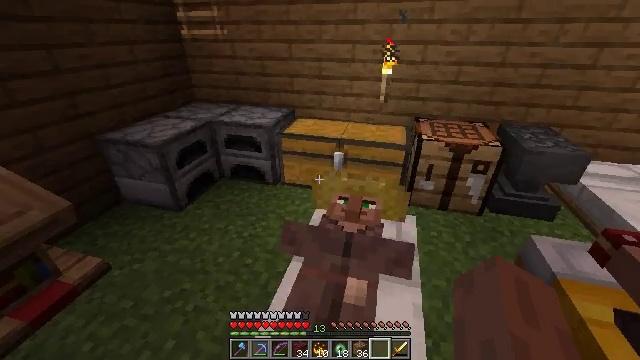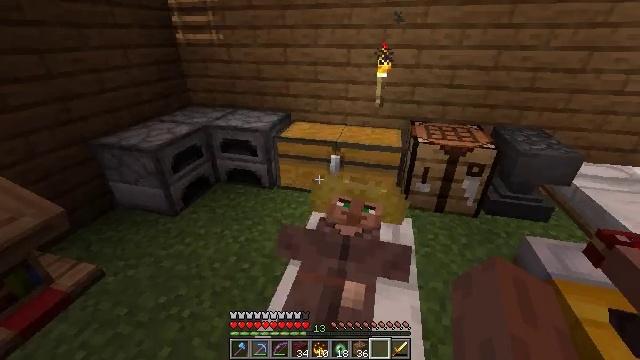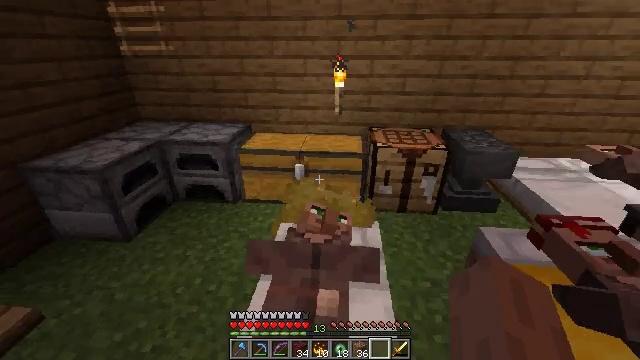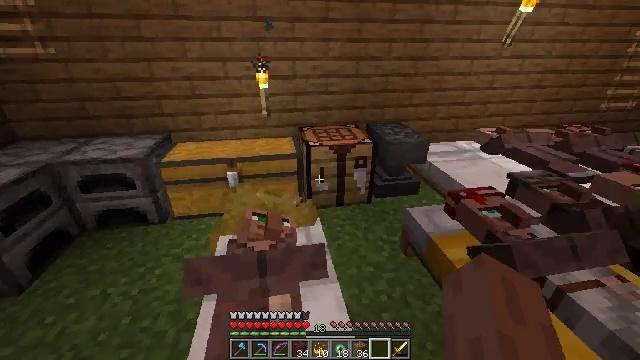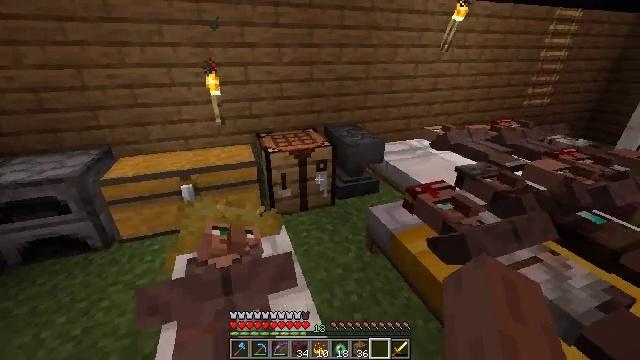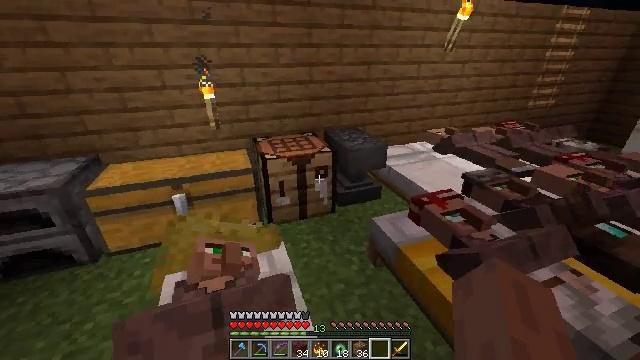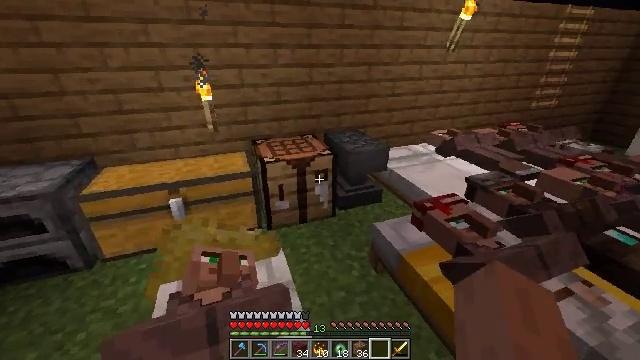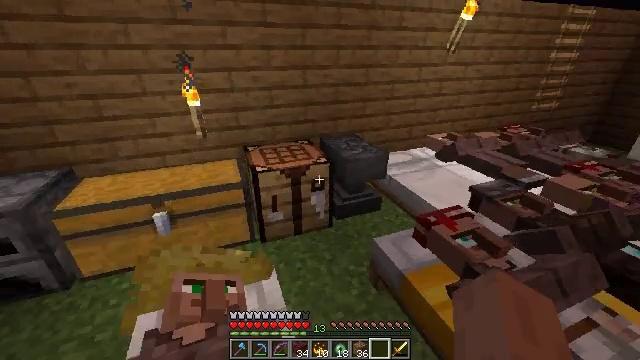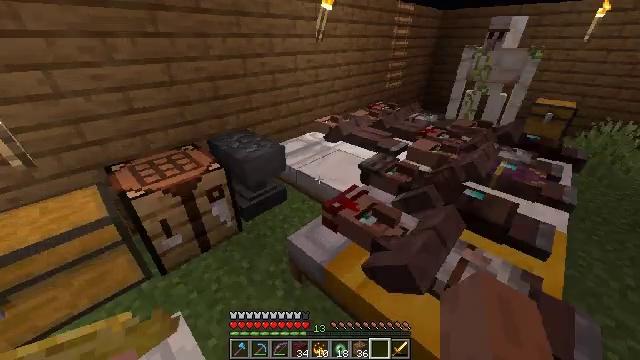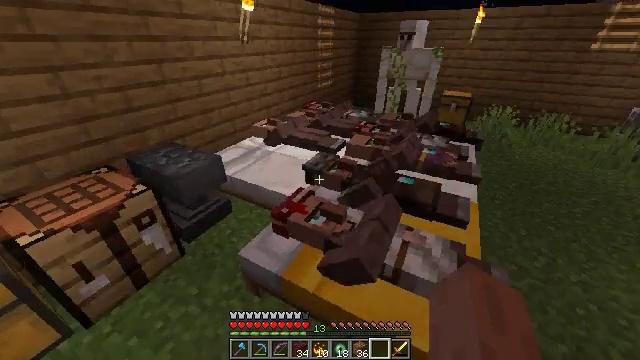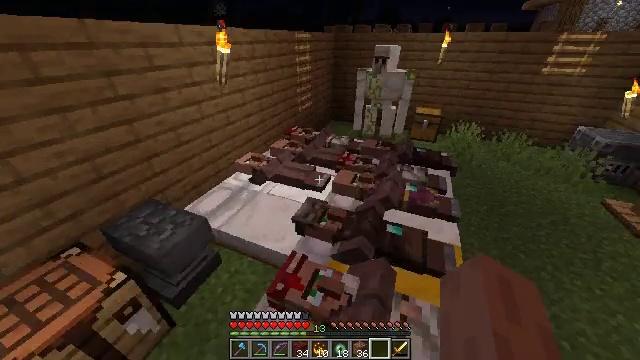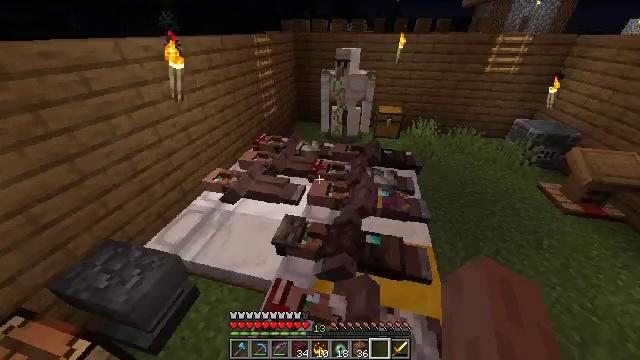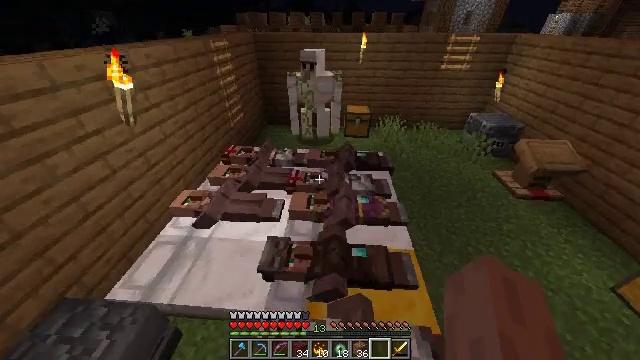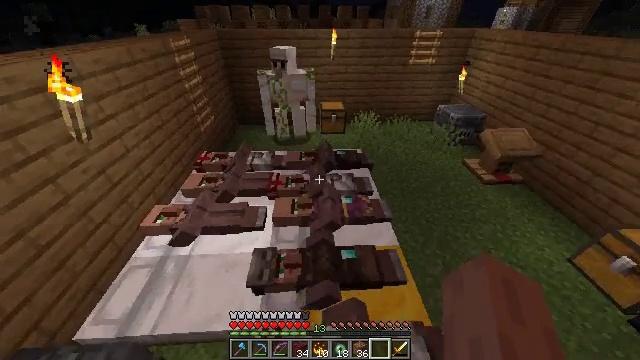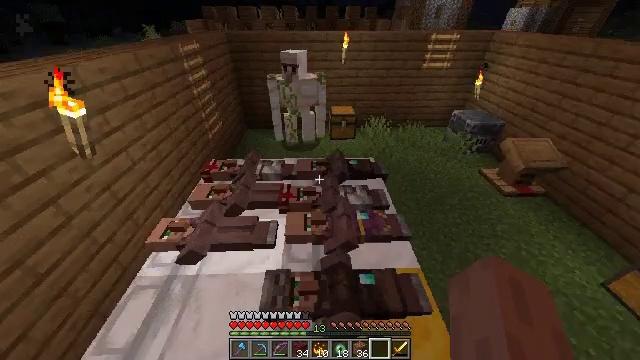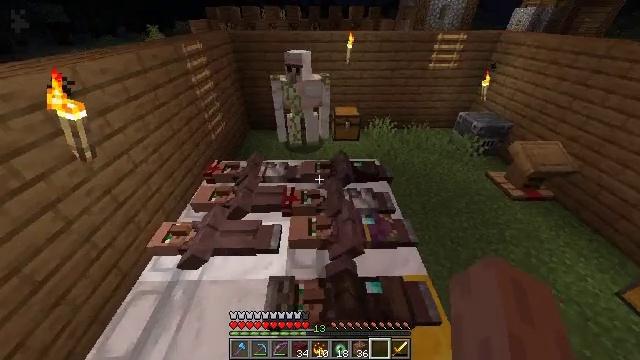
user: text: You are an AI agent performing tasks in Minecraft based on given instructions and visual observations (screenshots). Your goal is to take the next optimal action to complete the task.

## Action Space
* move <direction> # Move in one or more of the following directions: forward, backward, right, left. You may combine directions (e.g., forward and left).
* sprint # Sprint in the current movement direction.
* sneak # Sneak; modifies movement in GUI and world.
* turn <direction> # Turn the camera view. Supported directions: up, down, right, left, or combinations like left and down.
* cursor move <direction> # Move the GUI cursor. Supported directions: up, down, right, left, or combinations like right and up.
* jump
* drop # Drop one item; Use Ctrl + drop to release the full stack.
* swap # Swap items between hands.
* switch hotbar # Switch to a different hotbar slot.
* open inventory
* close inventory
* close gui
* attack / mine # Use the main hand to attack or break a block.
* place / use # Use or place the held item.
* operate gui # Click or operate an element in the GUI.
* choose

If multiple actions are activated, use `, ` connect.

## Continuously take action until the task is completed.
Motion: motion action
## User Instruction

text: Get an apple from the crafting menu.
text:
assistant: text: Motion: no_op
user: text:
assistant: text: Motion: turn right and up
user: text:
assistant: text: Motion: turn right
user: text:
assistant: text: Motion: move forward, turn right
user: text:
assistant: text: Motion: move forward
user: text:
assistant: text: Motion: move forward
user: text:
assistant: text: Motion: move forward, sprint
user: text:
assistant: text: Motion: move forward, sprint, turn right and down
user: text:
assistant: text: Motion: move forward, sprint, turn right, jump
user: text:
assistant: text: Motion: move forward, sprint, turn right and down, jump
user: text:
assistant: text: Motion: move forward, sprint, turn right and down, jump
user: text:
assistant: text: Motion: move forward, sprint, turn right and down, jump
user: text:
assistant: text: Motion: move forward, sprint, turn right and down
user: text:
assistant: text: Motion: move forward, sprint, turn left
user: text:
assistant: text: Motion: move forward, sprint
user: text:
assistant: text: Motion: move forward
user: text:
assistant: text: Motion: move forward, turn left
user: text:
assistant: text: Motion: turn right
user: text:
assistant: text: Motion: no_op
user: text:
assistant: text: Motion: no_op
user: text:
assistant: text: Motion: no_op
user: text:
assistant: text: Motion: move forward
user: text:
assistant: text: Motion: move forward, turn left
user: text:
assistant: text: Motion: move forward, turn left
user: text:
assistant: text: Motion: move forward, turn left
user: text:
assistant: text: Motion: turn left
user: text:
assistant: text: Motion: turn left
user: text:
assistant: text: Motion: turn left and down
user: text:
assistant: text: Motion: turn left and down
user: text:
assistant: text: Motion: turn left